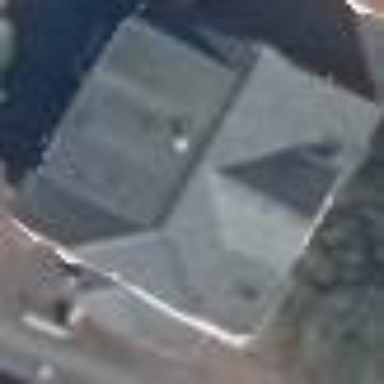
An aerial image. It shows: Simple house.